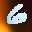
Label: 6